高一 · 立体几何学
如图所示, 在四棱雉 $P-A B C D$ 中, 底面 $A B C D$ 是矩形. 已知 $A D=2, P A=2, P D=2 \sqrt{2}$, 求证: $A D \perp$平面 $P A B$.

证明 在 $\triangle P A D$ 中, 由 $P A=2, A D=2, P D=2 \sqrt{2}$,
可得 $P A^{2}+A D^{2}=P D^{2}$, 即 $A D \perp P A$.

又 $A D \perp A B, P A \cap A B=A$,

所以 $A D \perp$ 平面 $P A B$
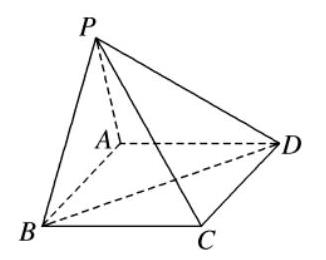
答案: 如图所示, 在四棱雉 $P-A B C D$ 中, 底面 $A B C D$ 是矩形. 已知 $A D=2, P A=2, P D=2 \sqrt{2}$, 求证: $A D \perp$平面 $P A B$.

证明 在 $\triangle P A D$ 中, 由 $P A=2, A D=2, P D=2 \sqrt{2}$,
可得 $P A^{2}+A D^{2}=P D^{2}$, 即 $A D \perp P A$.

又 $A D \perp A B, P A \cap A B=A$,

所以 $A D \perp$ 平面 $P A B$.